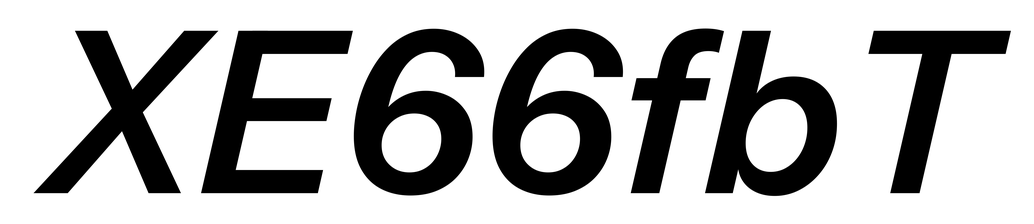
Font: InstrumentSans-Italic_SemiBold_Italic